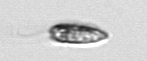
Label: flagellate